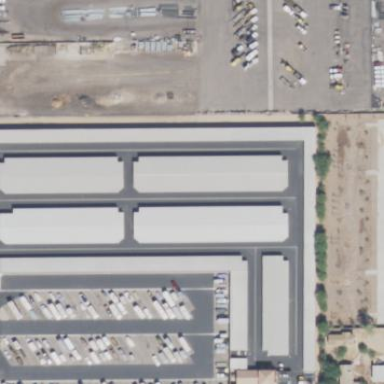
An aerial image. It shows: Storage rental shop.